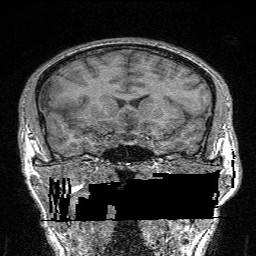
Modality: FLASH
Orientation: sagittal
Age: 30
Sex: male